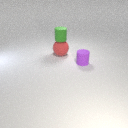
large red rubber sphere to the left of small purple rubber cylinder